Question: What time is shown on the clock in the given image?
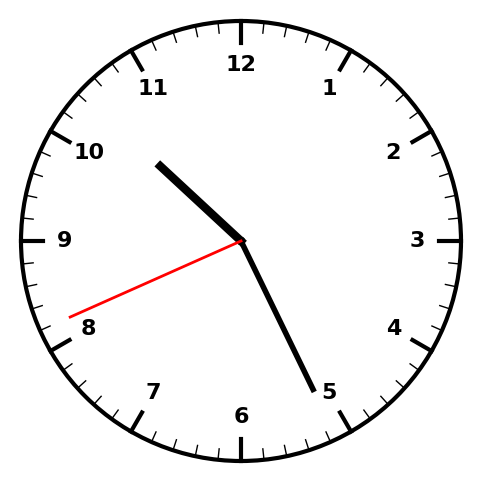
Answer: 10:25:41